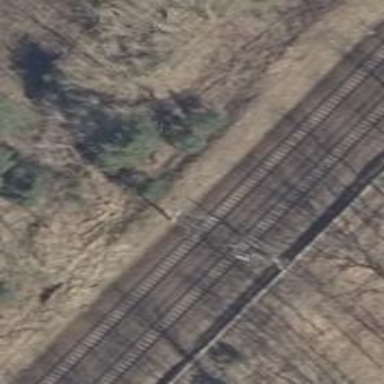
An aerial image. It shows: Railway milestone with catenary mast.